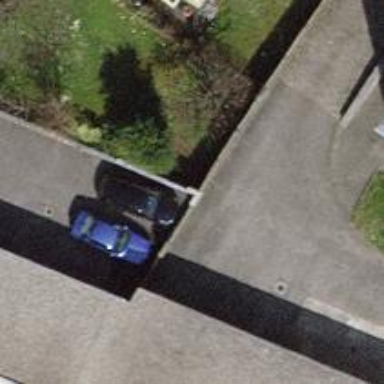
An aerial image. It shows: Road serving as parking aisle.